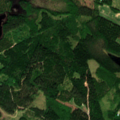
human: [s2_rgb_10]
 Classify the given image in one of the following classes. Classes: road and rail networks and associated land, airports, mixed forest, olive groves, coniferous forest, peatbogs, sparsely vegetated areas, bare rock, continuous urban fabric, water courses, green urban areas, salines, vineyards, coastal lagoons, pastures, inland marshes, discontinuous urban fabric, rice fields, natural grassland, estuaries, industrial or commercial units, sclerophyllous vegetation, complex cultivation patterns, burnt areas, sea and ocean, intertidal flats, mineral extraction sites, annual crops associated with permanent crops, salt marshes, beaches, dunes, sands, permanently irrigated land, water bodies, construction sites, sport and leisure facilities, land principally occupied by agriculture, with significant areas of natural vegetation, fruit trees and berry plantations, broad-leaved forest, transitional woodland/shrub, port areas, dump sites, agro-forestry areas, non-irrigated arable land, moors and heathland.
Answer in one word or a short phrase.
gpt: land principally occupied by agriculture, with significant areas of natural vegetation, coniferous forest, mixed forest, transitional woodland/shrub, water bodies